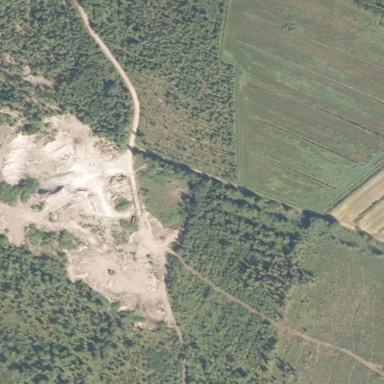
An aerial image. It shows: Quarry area.